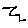
Label: zigzag